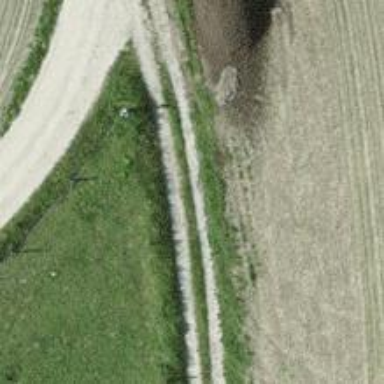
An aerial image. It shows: Gravel track with Grade 3 quality.